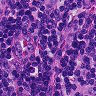
Metastatic tissue present: no